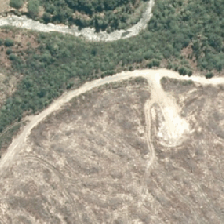
Land cover: harvested_forest